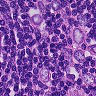
Metastatic tissue present: yes